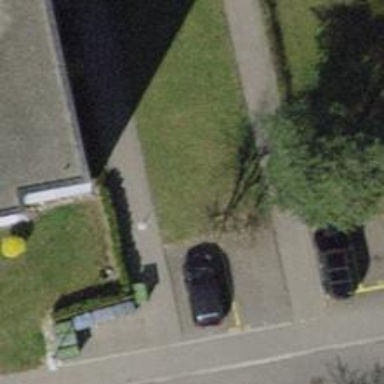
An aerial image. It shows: Bollard.